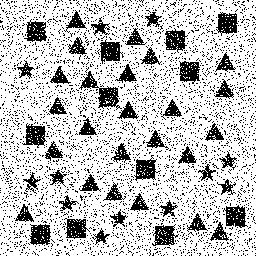
Squares: 12
Triangles: 24
Stars: 12
Total shapes: 48